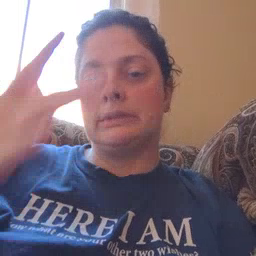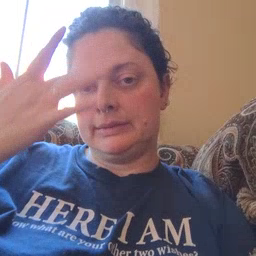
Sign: sick